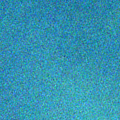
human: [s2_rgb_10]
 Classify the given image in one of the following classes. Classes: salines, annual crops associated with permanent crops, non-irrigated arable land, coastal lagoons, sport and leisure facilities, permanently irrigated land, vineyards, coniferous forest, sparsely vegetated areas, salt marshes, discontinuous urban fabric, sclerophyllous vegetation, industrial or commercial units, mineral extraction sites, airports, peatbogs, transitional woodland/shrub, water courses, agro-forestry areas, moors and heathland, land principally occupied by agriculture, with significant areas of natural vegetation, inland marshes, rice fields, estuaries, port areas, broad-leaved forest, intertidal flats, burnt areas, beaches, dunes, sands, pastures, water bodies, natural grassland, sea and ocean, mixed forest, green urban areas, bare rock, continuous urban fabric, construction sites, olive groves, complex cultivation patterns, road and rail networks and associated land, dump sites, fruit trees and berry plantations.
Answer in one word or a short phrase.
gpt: sea and ocean